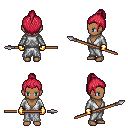
a pixel art fantasy rpg character, female body template, human, dark skin, white robe, metal pants, ruby red short topknot hairstyle, gold gloves, spear, four views (front, back, left, right), 2x2 character sprite sheet, small pixel art, hard edges, no anti-aliasing